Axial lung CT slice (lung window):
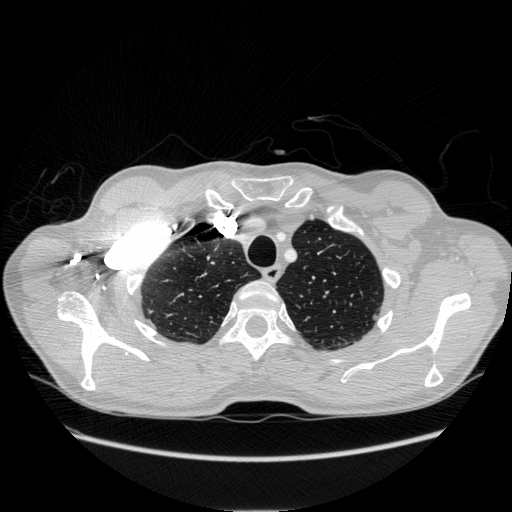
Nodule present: no